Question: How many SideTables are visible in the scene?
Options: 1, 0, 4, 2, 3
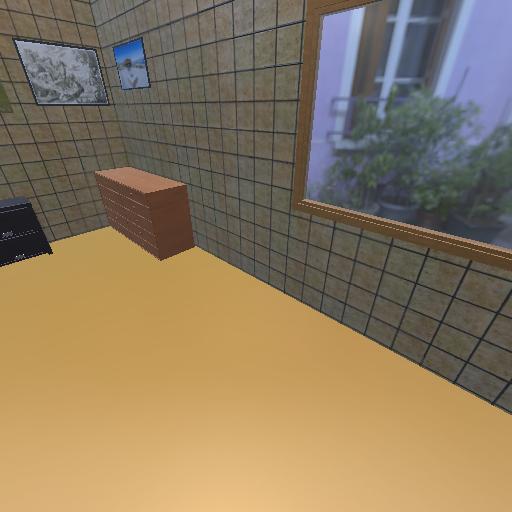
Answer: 1